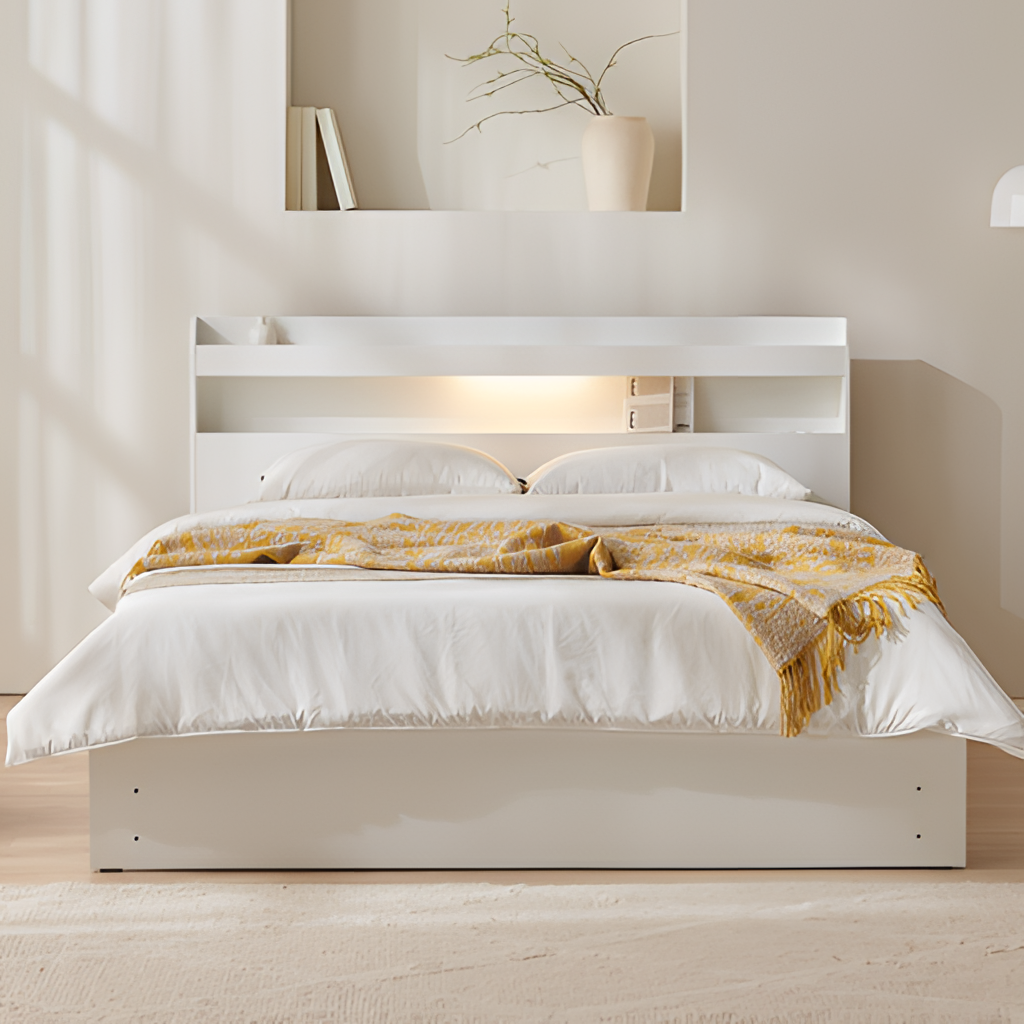
wood illuminated headboard bed, bedroom, beige wood flooring, with plank pattern, paint wallpaper, with solid pattern, minimalist